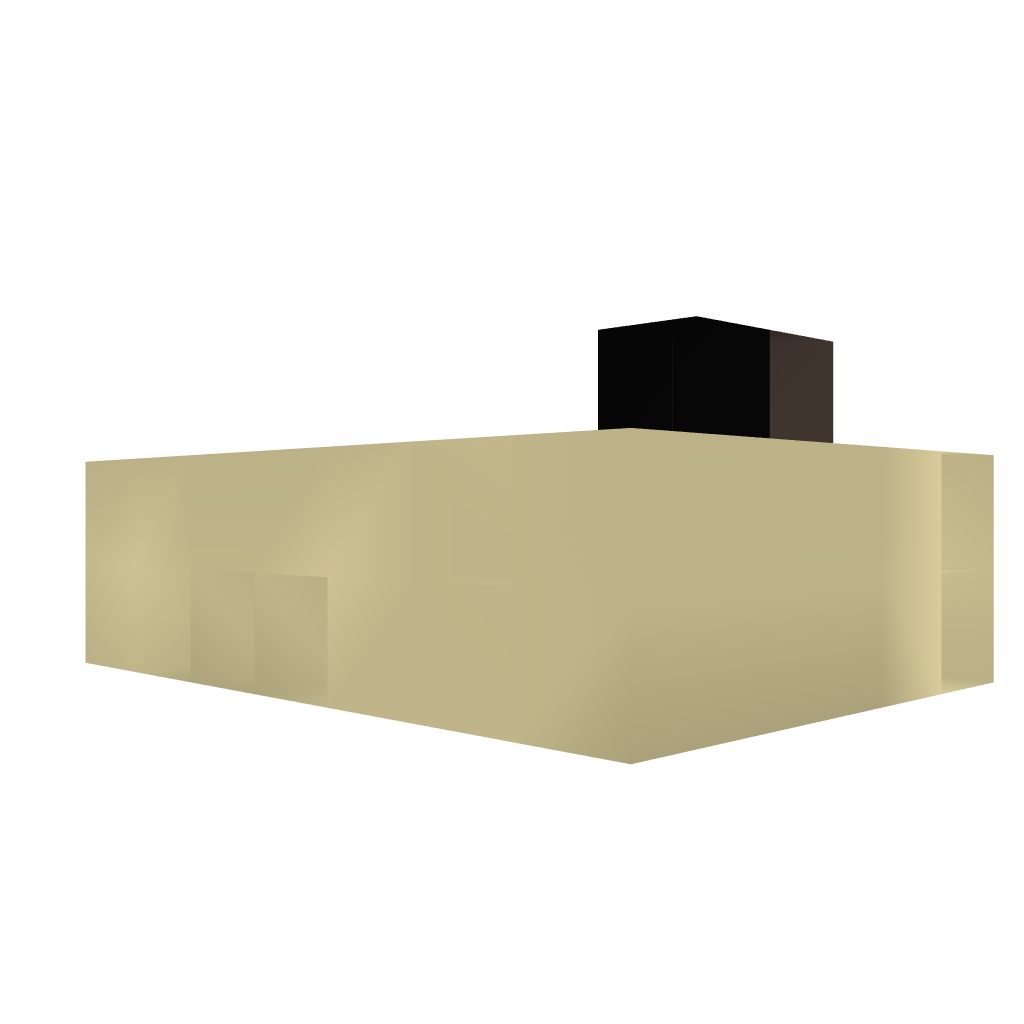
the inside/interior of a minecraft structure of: Never Night Cube